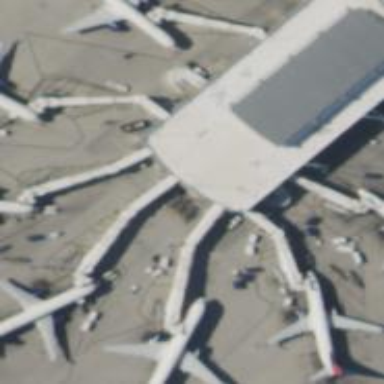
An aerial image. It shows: Airport gate.